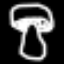
Label: mushroom